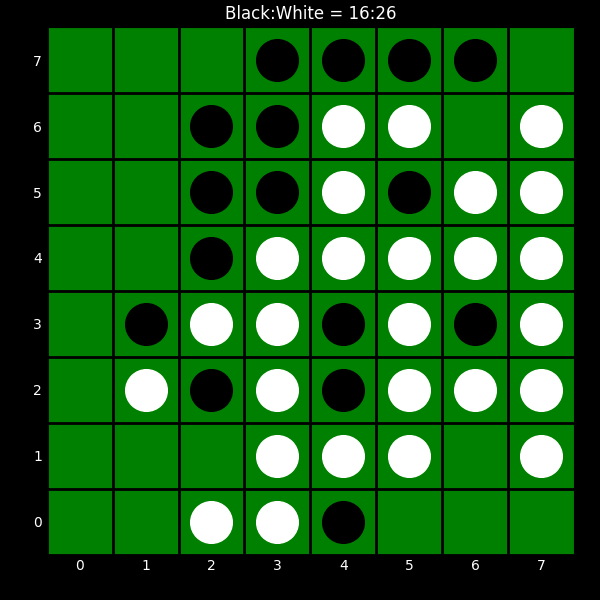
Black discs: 16
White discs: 26